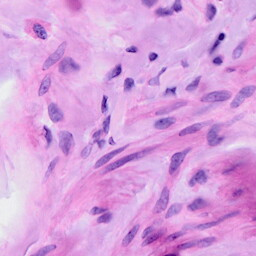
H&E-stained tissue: Ovarian